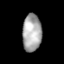
Tissue: lung
Cell type: Epithelial cells
Senescence score: 0.1719
Nuclear area (px): 696
Mean DAPI intensity: 169.213